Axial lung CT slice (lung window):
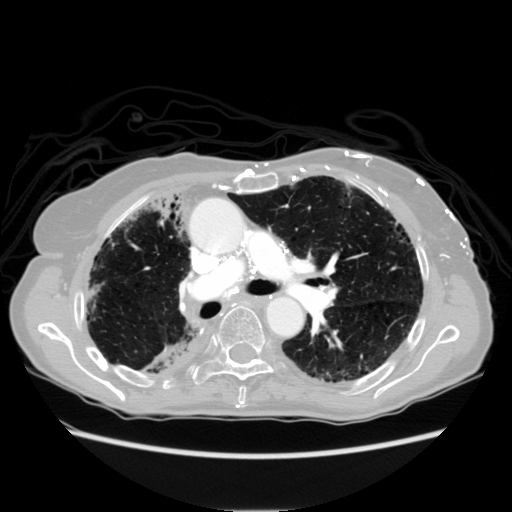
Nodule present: no